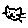
Label: cat